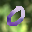
Label: 0